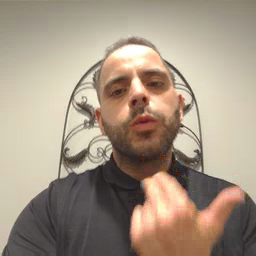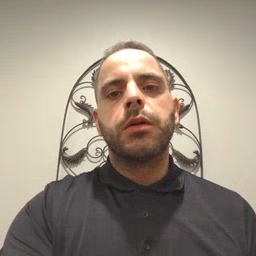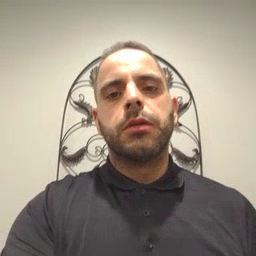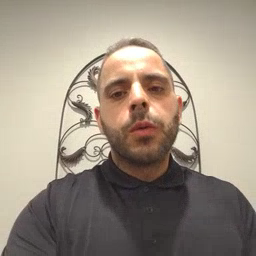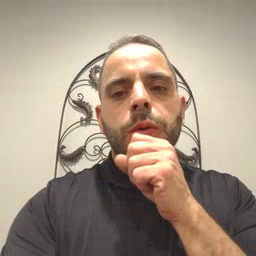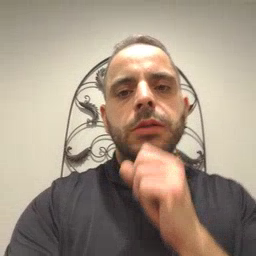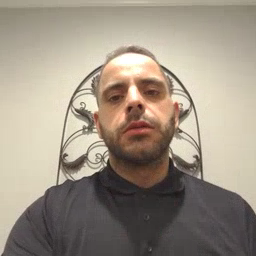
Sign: orange